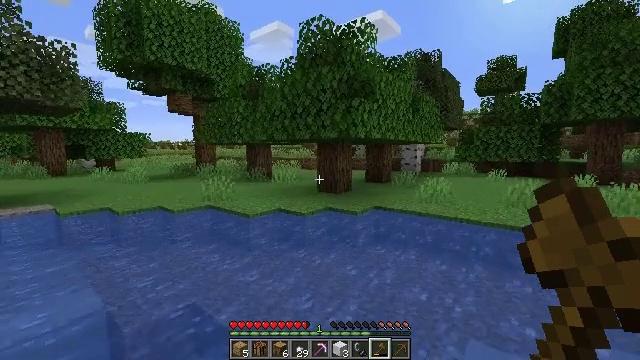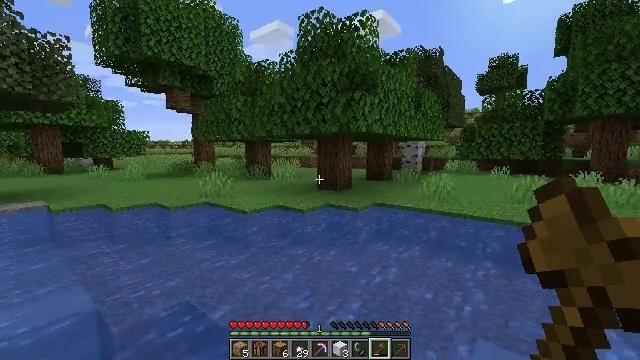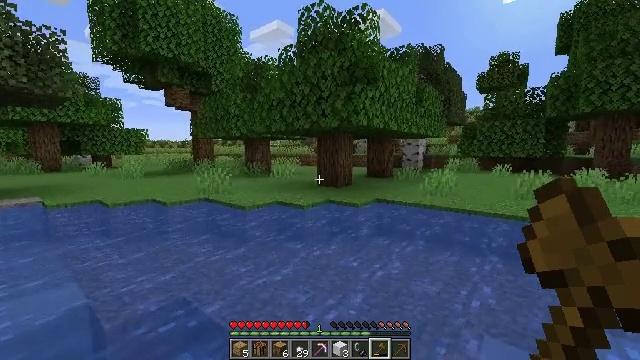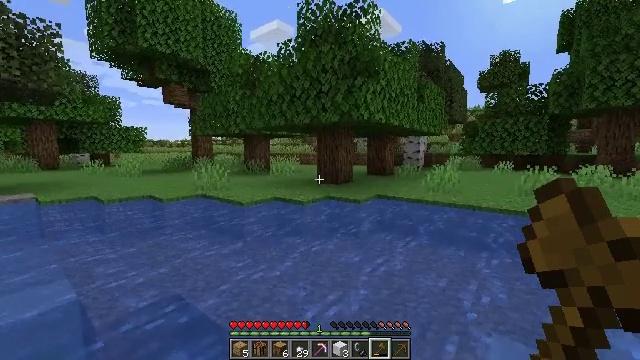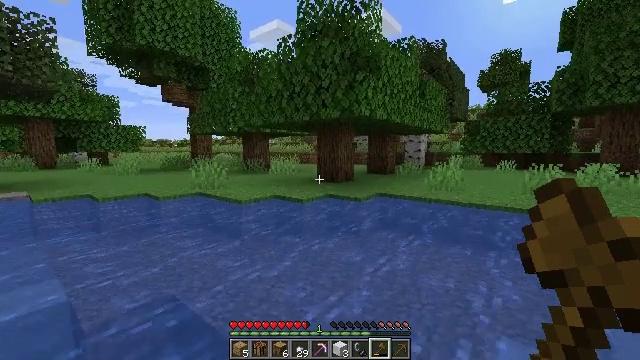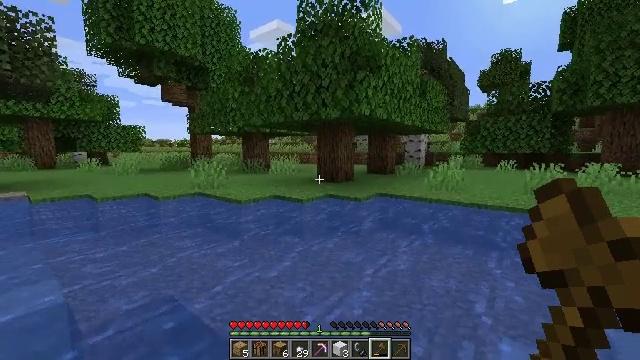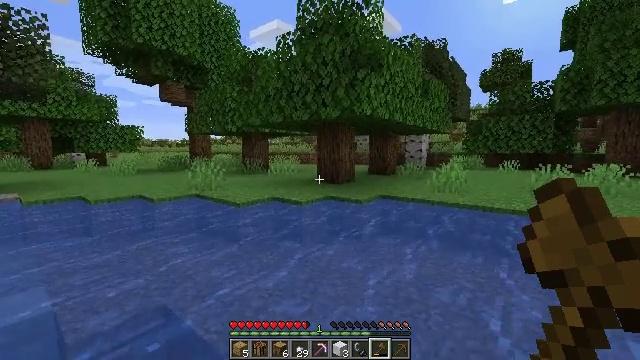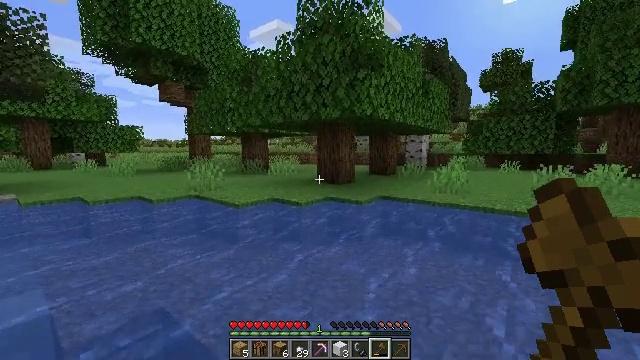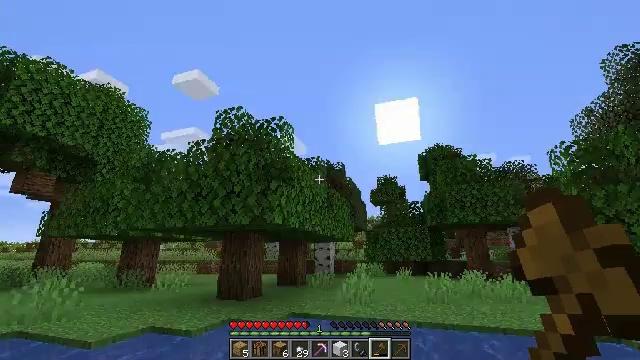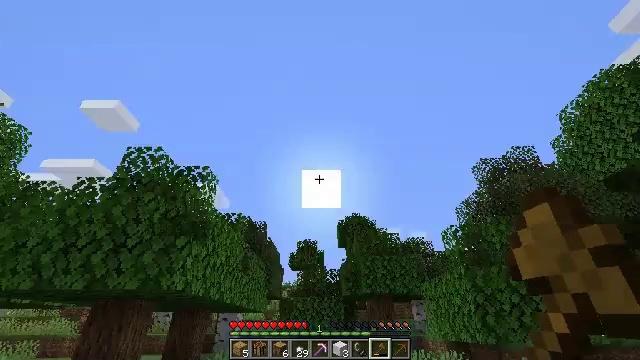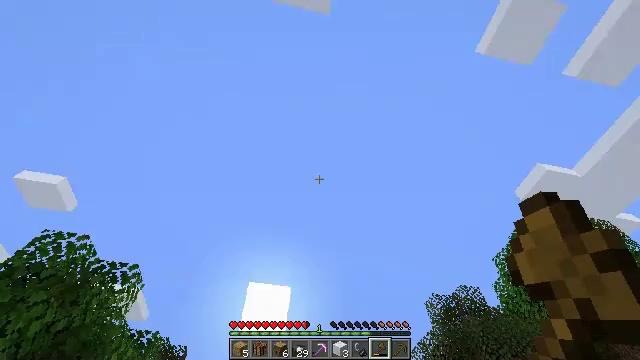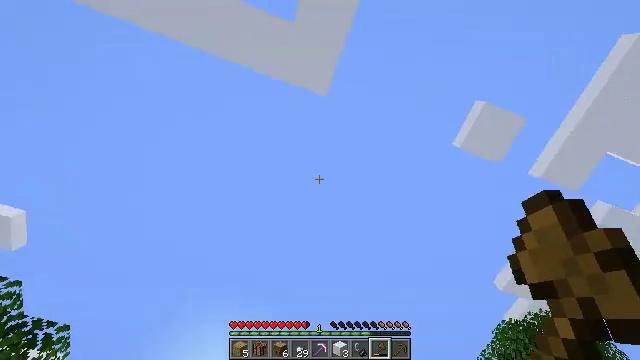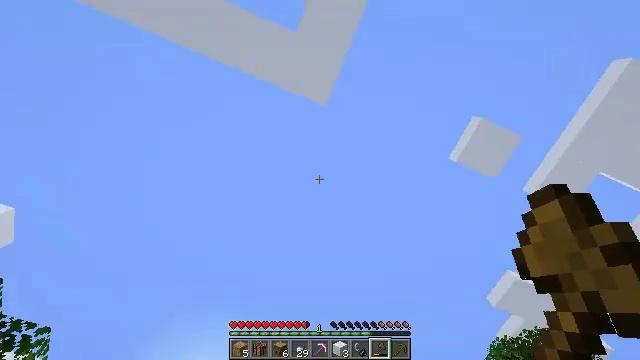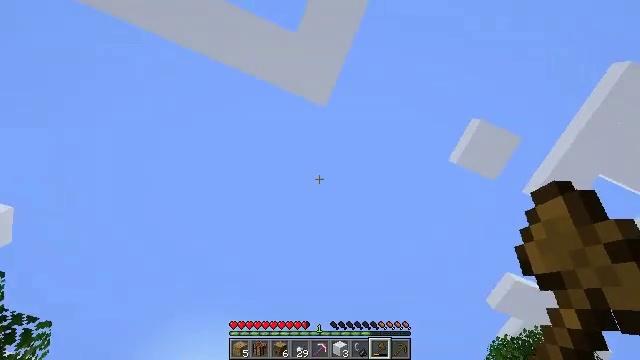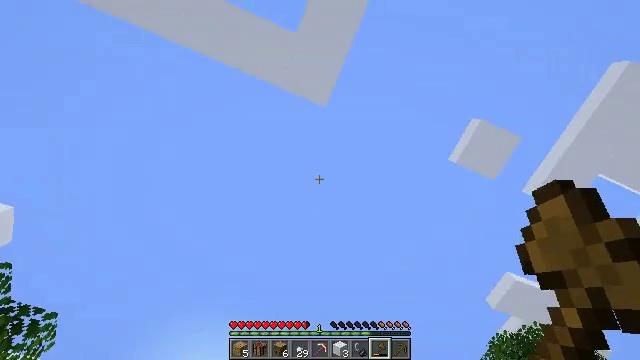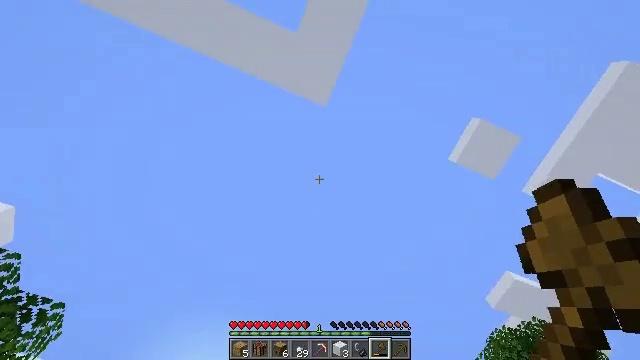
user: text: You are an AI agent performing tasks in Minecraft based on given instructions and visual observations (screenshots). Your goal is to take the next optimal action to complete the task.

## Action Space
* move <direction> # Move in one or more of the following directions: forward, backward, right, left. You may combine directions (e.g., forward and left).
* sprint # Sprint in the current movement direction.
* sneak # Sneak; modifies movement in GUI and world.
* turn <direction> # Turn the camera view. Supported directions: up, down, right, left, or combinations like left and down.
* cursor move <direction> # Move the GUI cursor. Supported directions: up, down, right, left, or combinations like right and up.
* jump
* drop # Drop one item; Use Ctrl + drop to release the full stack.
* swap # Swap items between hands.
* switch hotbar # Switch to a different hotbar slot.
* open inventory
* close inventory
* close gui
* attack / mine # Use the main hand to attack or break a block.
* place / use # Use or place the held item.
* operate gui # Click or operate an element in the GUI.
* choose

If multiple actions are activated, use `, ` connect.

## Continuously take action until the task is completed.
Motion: motion action
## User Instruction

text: Mine a chest to move it.
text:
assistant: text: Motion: move forward, jump
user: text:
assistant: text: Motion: move forward, jump
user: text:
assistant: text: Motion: move forward, jump
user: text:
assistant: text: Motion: move forward, jump
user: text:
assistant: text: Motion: move forward, jump
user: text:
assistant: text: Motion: move forward, jump
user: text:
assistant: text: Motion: move forward, jump
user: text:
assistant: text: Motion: move forward, turn right and up, jump
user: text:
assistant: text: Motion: move forward, turn right and up, jump
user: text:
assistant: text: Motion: move forward, turn right and up, jump
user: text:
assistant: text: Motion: move forward, turn right and up, jump
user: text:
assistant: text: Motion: move forward, turn right and up, jump
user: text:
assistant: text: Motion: move forward, jump
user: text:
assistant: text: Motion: move forward, jump
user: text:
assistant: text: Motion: move forward, jump
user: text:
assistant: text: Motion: move forward, jump
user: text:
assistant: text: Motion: move forward, turn down, jump
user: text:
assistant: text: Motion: move forward, turn left and down, jump
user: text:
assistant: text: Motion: move forward, turn left and down, jump
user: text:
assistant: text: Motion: move forward, jump
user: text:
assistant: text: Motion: move forward, jump
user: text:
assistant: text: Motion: move forward, jump
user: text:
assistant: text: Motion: move forward, jump
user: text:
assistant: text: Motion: move forward, jump
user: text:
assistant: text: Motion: move forward, jump
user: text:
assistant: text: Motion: move forward, jump
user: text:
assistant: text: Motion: move forward, turn down, jump
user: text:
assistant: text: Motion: move forward, turn left and down, jump
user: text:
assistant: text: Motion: move forward, turn left and down, jump
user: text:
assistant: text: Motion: move forward, turn left and down, jump